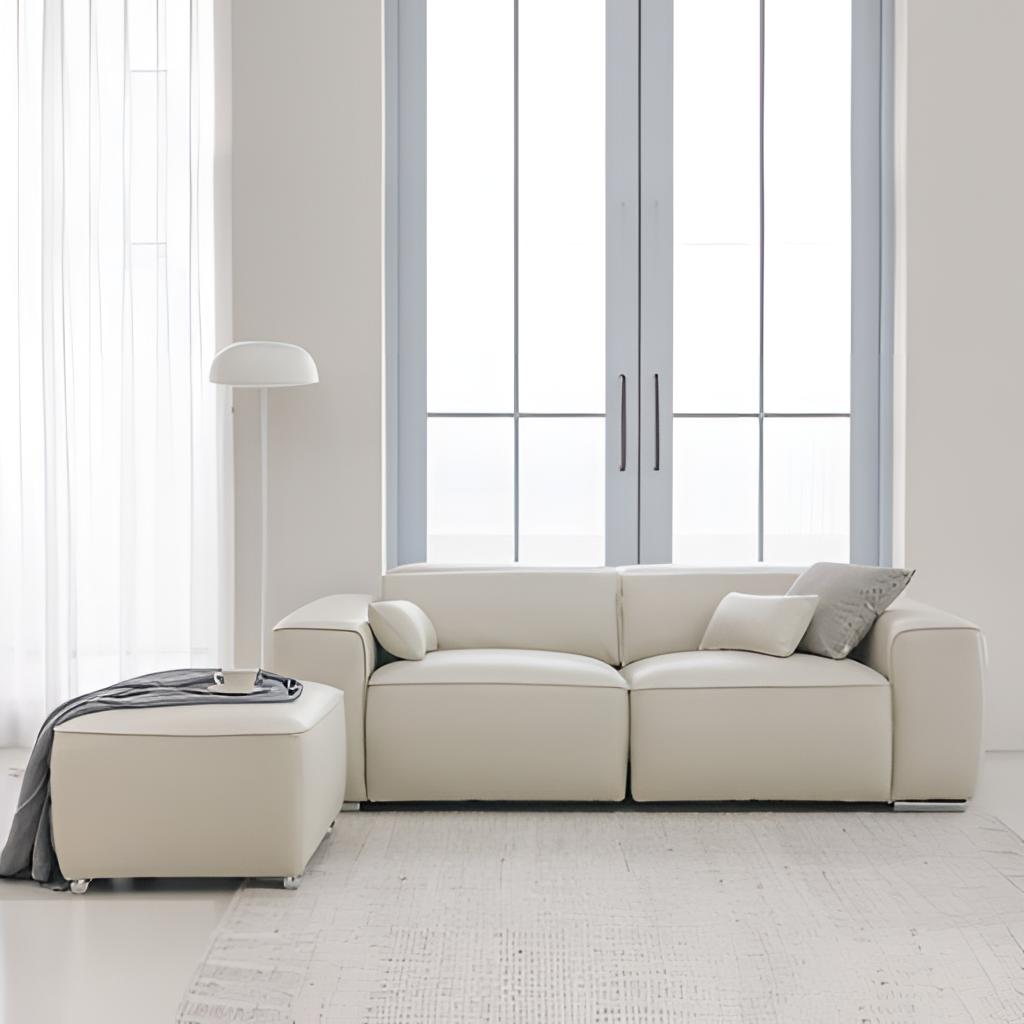
living room, white leather sofa, white fabric wallpaper, with solid pattern, minimalist, tile flooring, with large square pattern